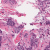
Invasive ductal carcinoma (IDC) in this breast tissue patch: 1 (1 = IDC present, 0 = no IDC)